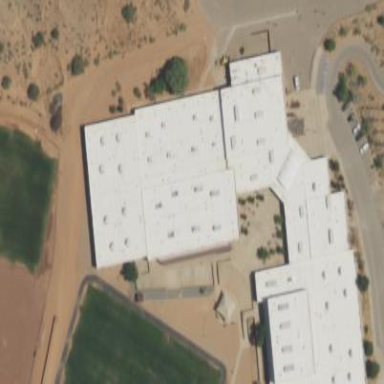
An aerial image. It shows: School building.